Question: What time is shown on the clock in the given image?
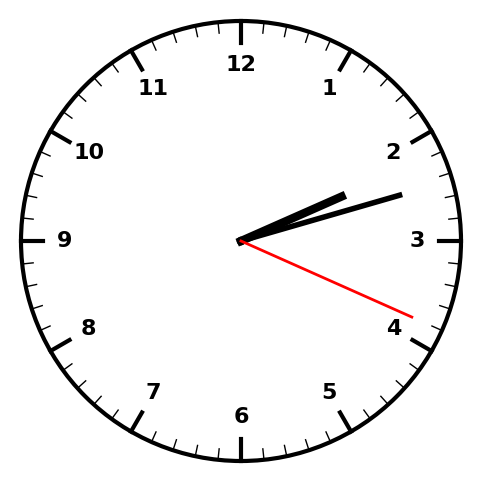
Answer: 02:12:19